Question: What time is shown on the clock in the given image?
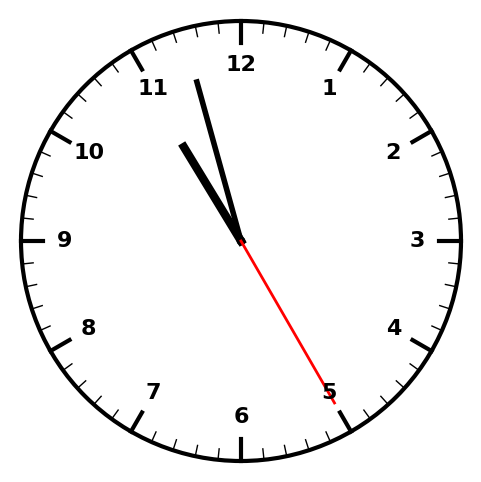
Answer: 10:57:25